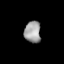
Tissue: lung
Cell type: T cells
Senescence score: 0.1791
Nuclear area (px): 349
Mean DAPI intensity: 157.607